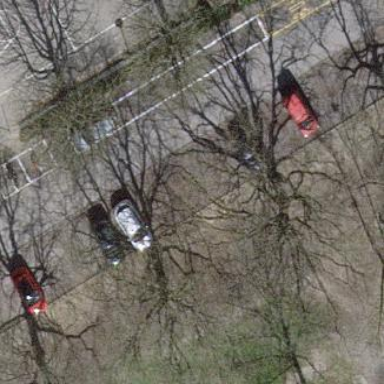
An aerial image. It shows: Parking area along the street side with dirt surface.